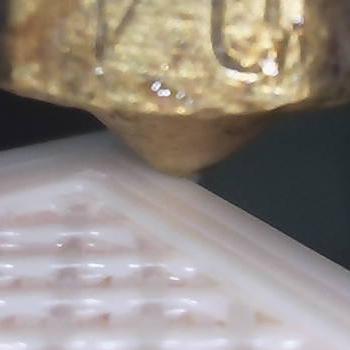
Flow rate: 118%